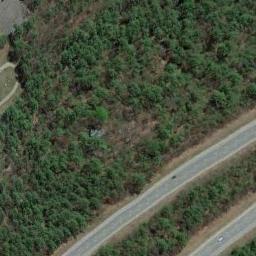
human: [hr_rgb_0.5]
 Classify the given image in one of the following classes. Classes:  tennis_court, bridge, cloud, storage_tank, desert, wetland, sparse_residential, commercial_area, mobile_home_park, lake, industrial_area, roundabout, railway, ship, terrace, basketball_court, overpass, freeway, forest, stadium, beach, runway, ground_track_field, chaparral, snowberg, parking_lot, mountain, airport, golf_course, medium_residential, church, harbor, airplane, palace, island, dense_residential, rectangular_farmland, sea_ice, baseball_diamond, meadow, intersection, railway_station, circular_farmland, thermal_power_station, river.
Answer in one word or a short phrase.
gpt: freeway